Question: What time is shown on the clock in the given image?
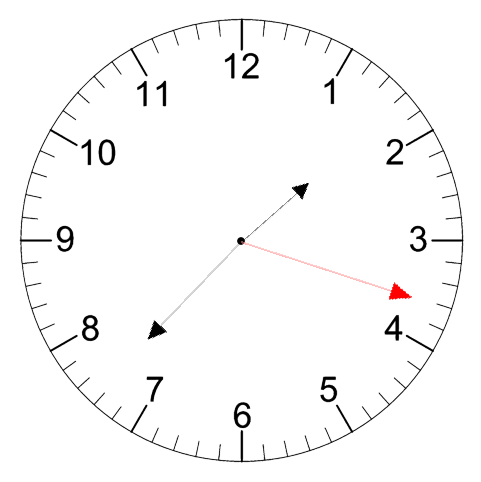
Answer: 01:37:18